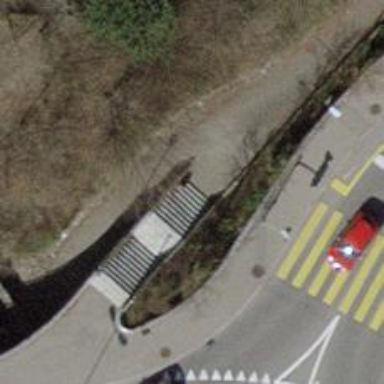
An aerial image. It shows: Set of steps on the road.